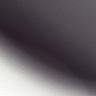
Metastatic tissue present: no